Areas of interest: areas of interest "Sport and cultural"
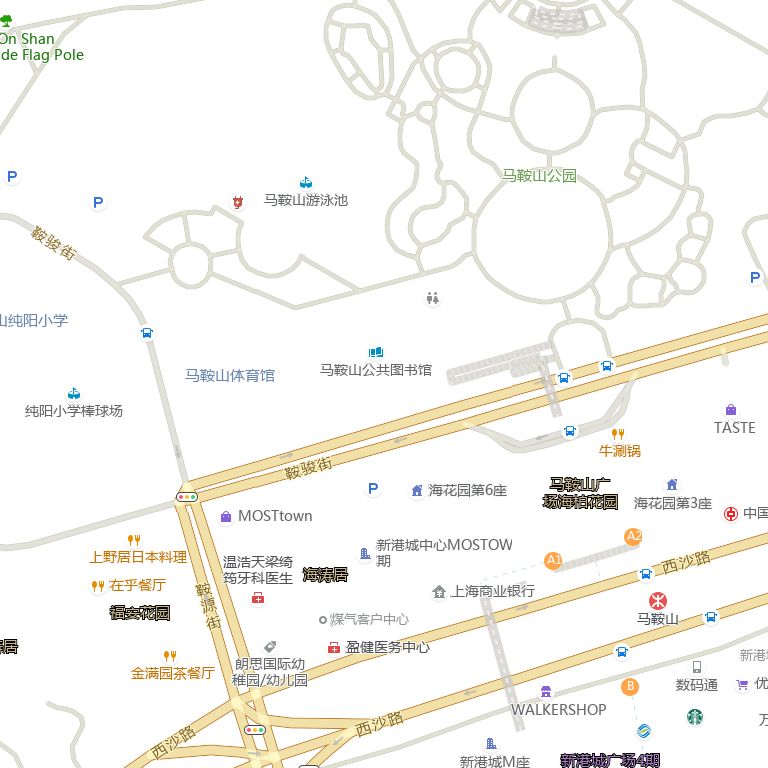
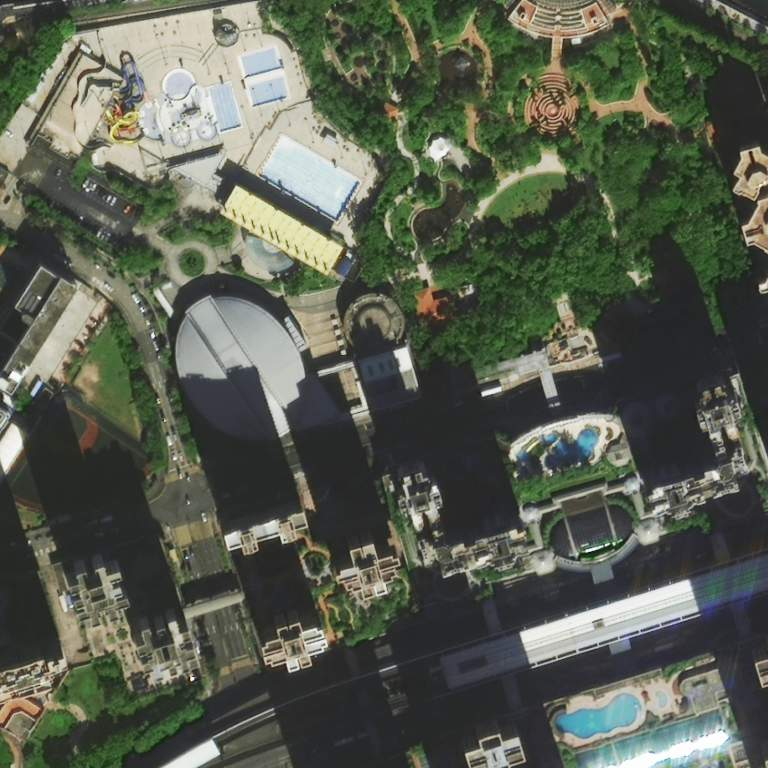